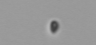
Label: nanoplankton_mix